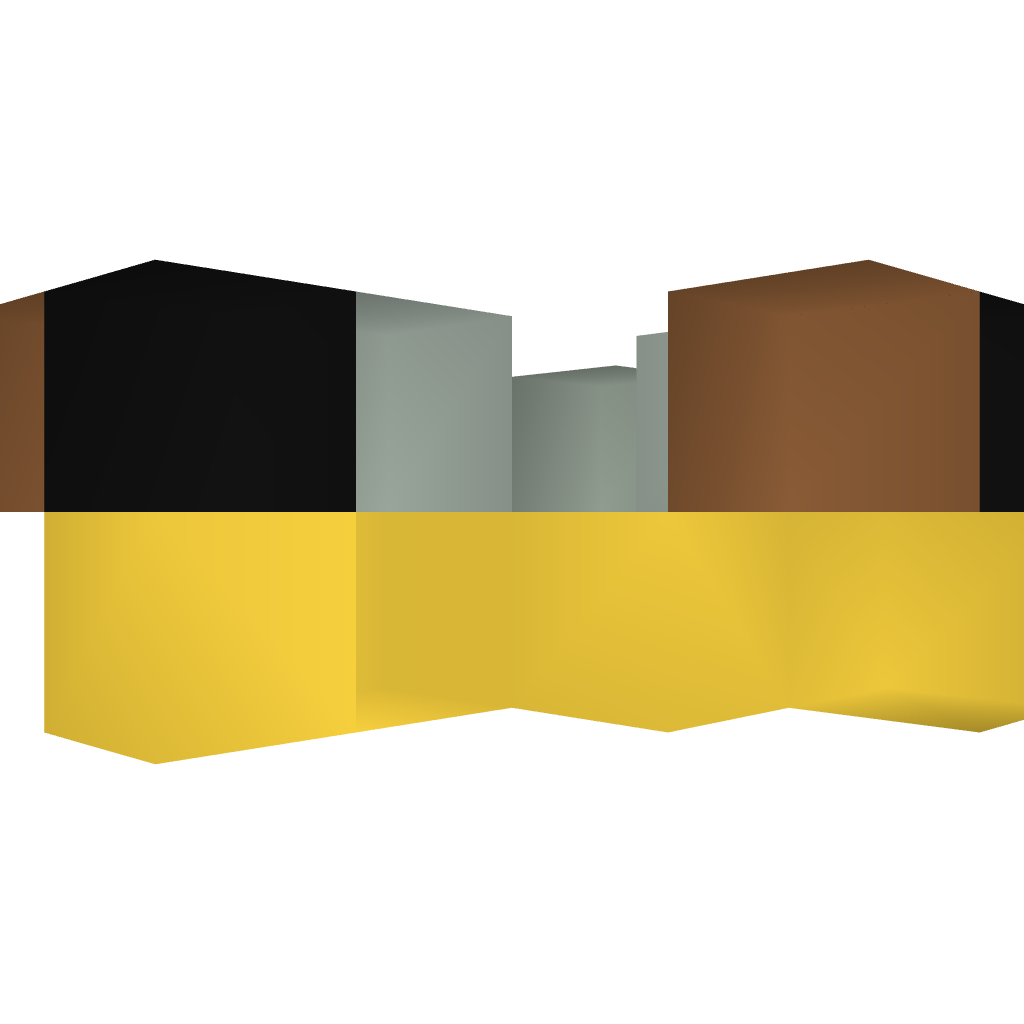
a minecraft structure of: Clock Timer (Long)